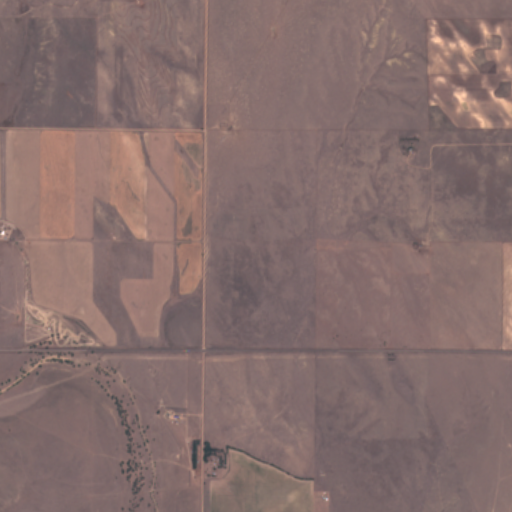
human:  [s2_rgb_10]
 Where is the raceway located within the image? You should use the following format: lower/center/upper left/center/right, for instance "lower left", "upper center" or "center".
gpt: The raceway is located in the lower left of the image.
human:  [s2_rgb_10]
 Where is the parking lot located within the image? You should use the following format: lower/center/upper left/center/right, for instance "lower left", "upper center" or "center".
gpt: There is no parking lot in the image.